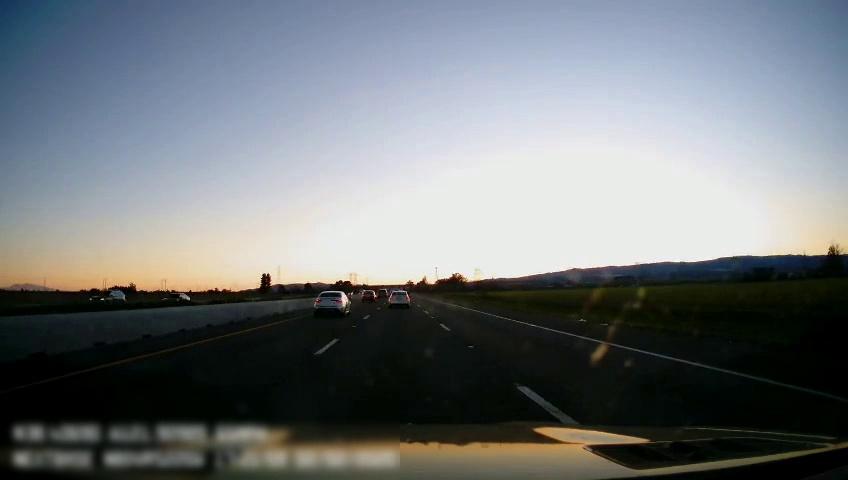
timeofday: Day
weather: Sunny
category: Drivable Space
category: Vehicles | Car
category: Vehicles | SUV
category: Vehicles | Car
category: Vehicles | Car
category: Vehicles | Car
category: Lanes | Current Lane
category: Lanes | Current Lane
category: Lanes | Alternate Lane
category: Lanes | Alternate Lane